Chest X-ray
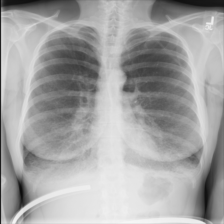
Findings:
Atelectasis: negative
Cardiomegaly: negative
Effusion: negative
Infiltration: negative
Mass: negative
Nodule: negative
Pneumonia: negative
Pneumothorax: negative
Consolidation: negative
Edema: negative
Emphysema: negative
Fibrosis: negative
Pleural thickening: negative
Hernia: negative